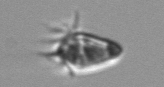
Label: Paratontonia_gracillima